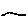
Label: line